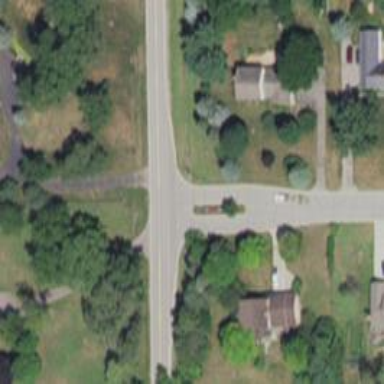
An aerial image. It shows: Residential road.